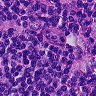
Metastatic tissue present: yes